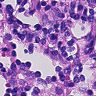
Metastatic tissue present: no